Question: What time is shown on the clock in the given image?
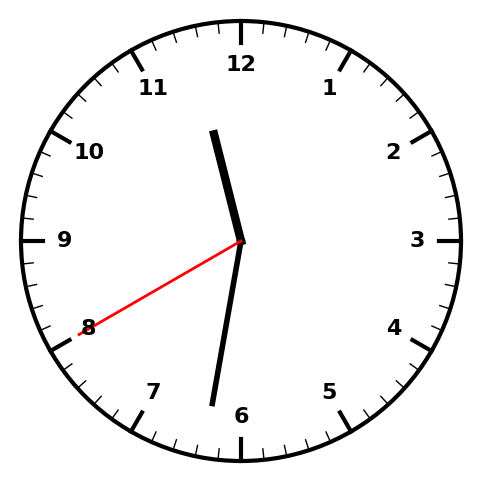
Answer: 11:31:40